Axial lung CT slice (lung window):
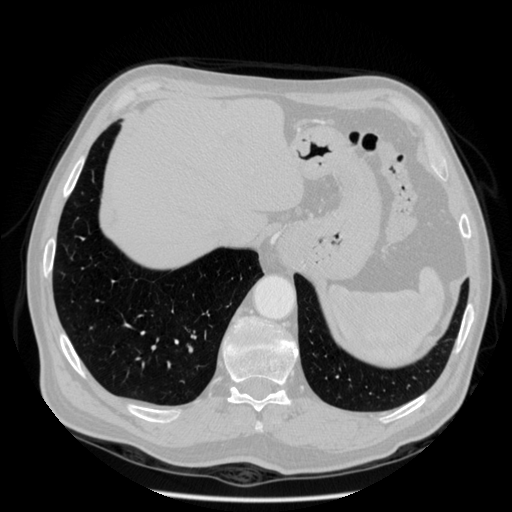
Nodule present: no